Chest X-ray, AP view. Patient: 54 years old, sex M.
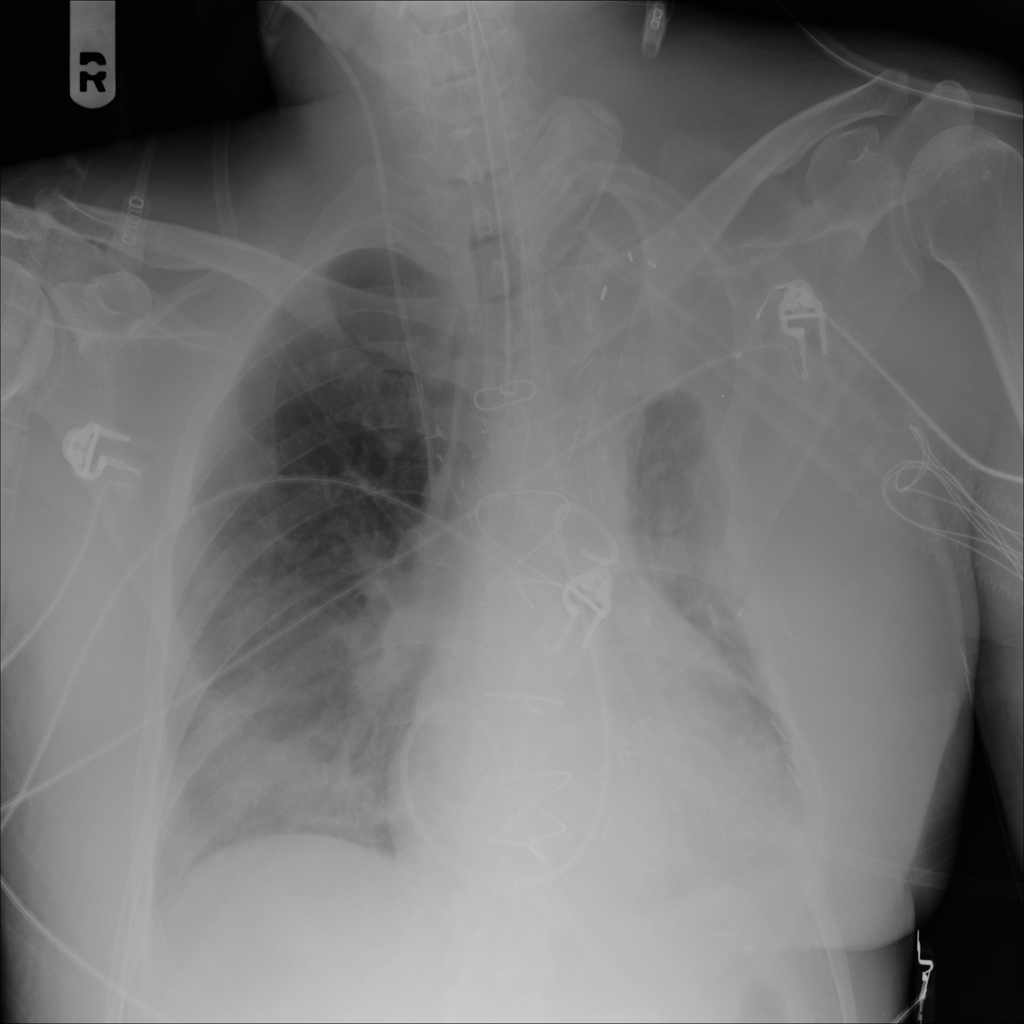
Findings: No Finding